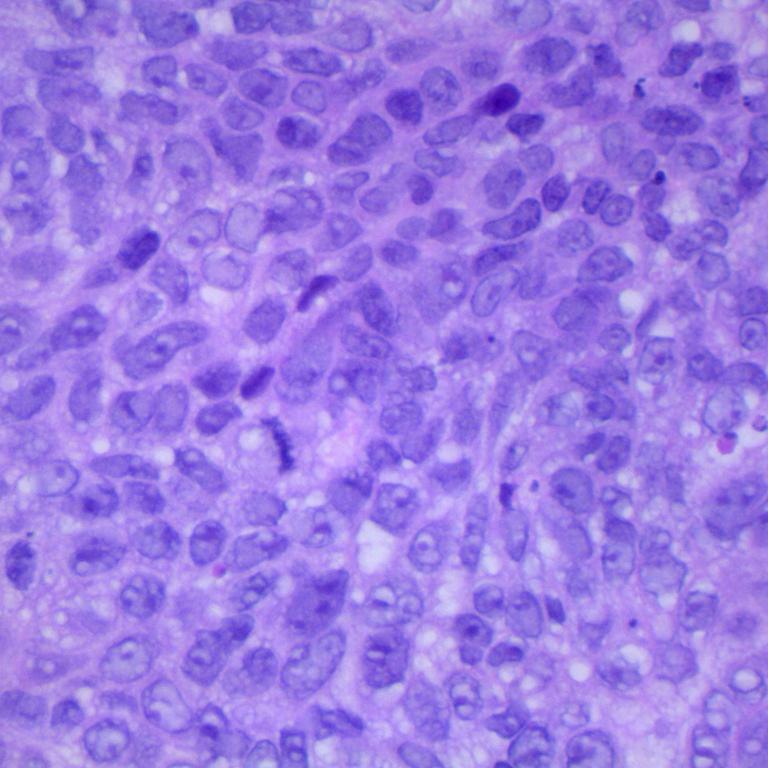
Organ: lung
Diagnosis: squamous carcinomas